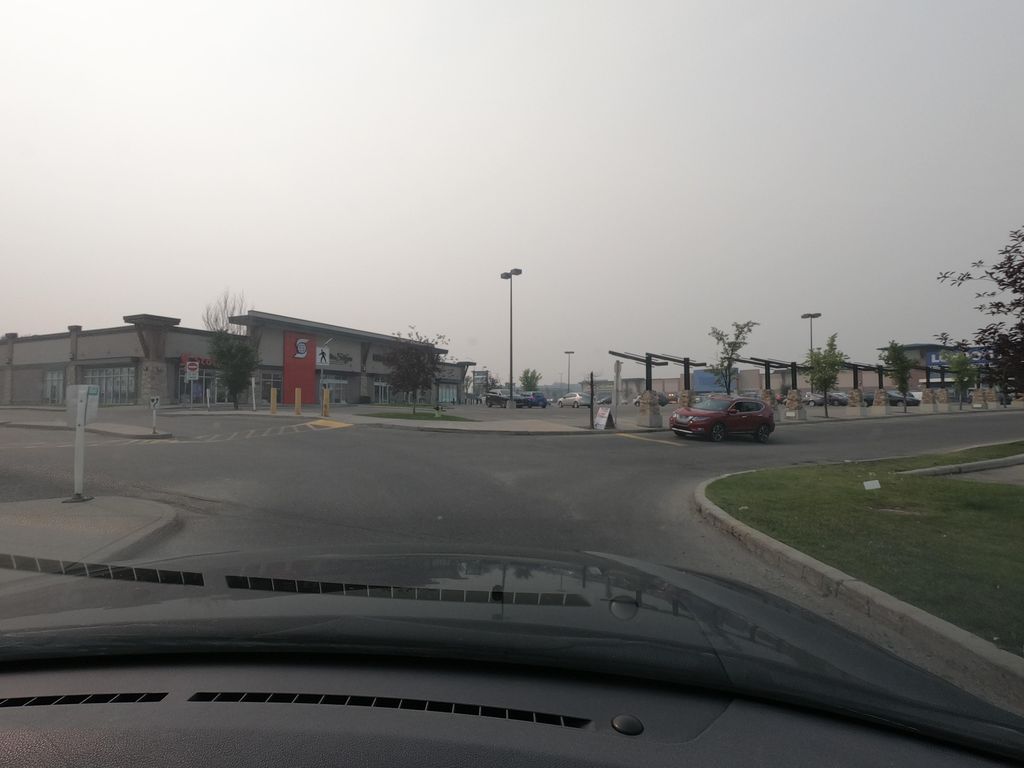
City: calgary